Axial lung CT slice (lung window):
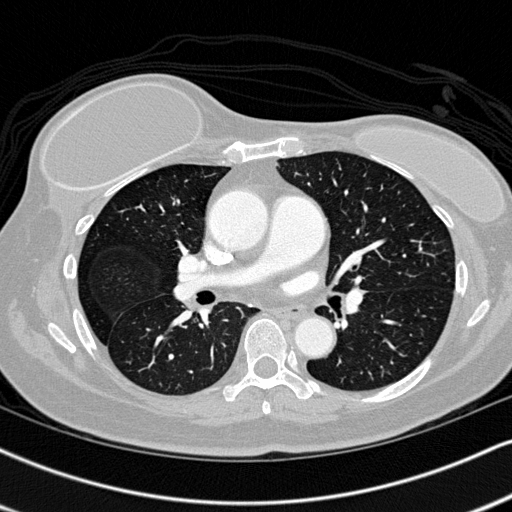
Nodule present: no